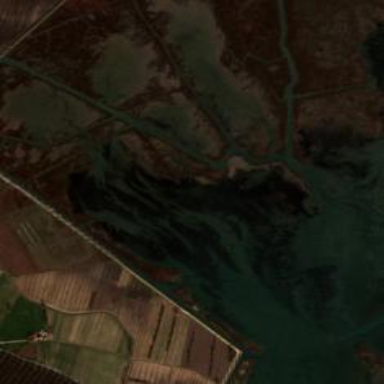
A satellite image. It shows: Saltmarsh wetland area.